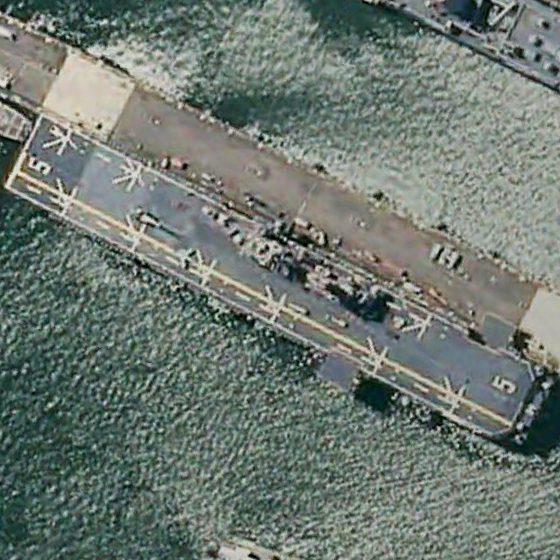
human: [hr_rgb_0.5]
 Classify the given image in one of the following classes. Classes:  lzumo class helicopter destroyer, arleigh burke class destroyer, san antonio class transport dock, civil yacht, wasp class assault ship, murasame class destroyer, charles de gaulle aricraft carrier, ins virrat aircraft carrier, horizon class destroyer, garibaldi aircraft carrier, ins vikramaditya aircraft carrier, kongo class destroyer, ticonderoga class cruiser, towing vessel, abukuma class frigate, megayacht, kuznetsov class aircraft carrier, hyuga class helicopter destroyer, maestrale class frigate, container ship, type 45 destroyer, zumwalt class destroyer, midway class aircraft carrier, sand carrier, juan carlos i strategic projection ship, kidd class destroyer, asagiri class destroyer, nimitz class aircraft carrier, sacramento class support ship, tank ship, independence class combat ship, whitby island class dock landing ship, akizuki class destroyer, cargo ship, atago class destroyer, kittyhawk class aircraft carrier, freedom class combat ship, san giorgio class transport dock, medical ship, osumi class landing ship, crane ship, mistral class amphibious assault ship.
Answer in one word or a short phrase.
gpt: Wasp class assault ship